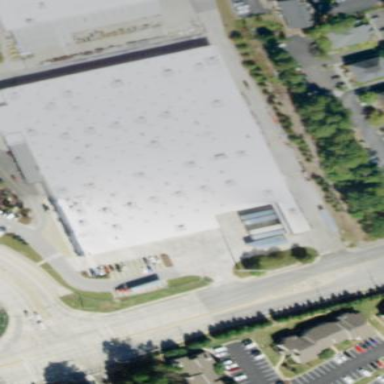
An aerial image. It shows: Wholesale shop housed in building.